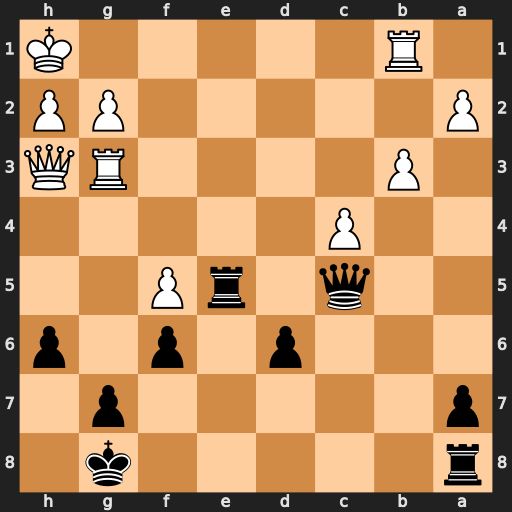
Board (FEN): r5k1/p5p1/3p1p1p/2q1rP2/2P5/1P4RQ/P5PP/1R5K
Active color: b
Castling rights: -
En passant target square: -
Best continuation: Qf2 Rxg7+ Kxg7